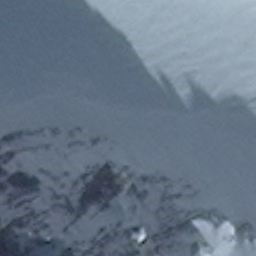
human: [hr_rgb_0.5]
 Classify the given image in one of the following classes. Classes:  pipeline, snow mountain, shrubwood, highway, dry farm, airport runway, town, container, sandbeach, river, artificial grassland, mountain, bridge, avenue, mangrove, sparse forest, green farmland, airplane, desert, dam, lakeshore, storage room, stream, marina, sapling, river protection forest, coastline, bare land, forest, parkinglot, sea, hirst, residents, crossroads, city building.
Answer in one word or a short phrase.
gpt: snow mountain